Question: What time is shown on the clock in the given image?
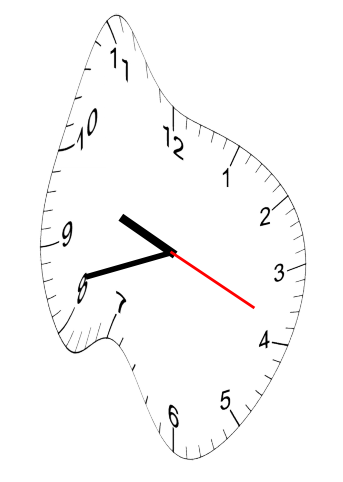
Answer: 09:42:19